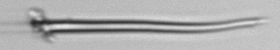
Label: fiber_TAG_external_detritus